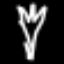
Label: fork